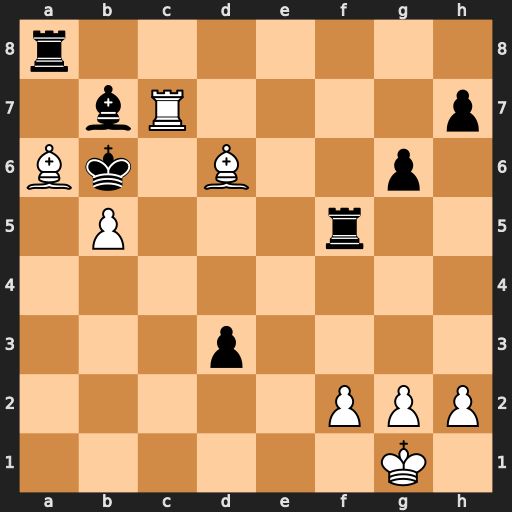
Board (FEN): r7/1bR4p/Bk1B2p1/1P3r2/8/3p4/5PPP/6K1
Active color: w
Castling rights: -
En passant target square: -
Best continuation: Rxb7+ Ka5 Rd7 Rxb5 Bxb5 Kxb5 Be5